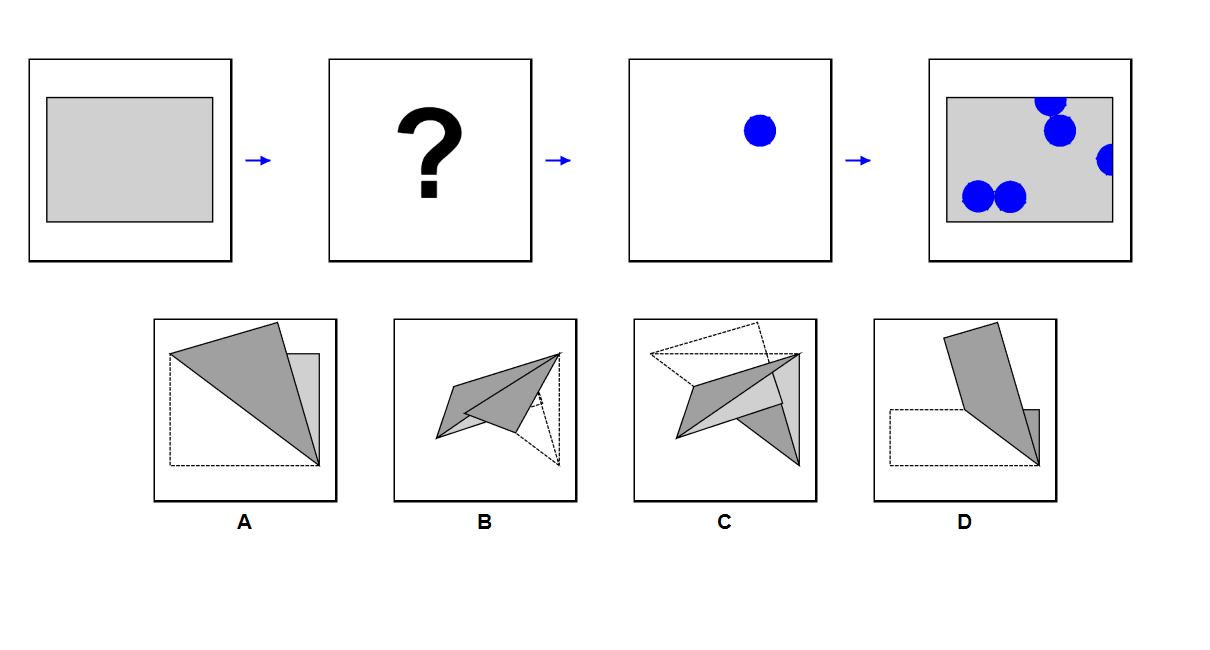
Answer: D